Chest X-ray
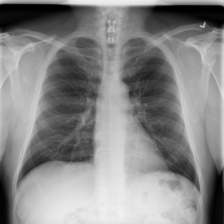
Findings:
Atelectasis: negative
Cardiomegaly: negative
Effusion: negative
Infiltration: positive
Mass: negative
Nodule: negative
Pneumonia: negative
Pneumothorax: negative
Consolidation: negative
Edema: negative
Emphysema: negative
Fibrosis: negative
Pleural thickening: negative
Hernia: negative